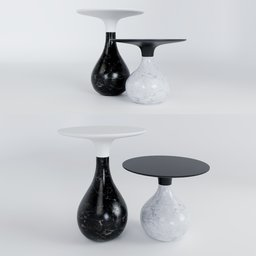
Label: furniture